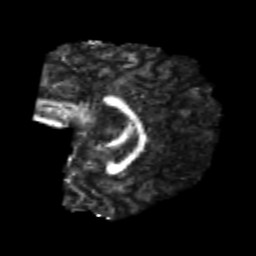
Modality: FA
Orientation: sagittal
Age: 22
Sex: male
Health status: healthy
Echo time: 0.074 s